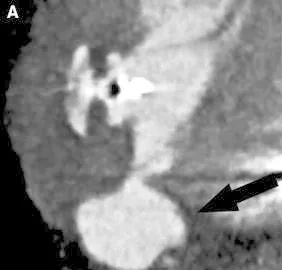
Second pseudoaneurysm at the bottom of the apex. A; CT after 1 week demonstrates exclusion of the first pseudoaneurysm and the second aneurysm (arrow).
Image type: radiology (ct)